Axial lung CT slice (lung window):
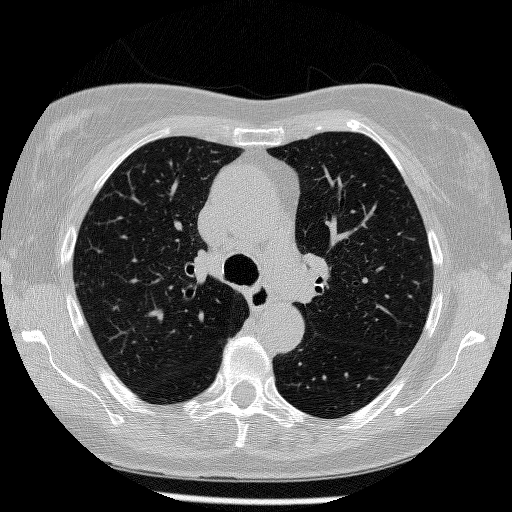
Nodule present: no